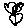
Label: flower